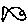
Label: fish